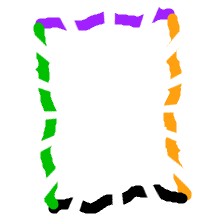
Shape: rectangle